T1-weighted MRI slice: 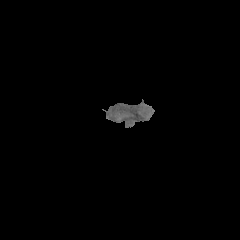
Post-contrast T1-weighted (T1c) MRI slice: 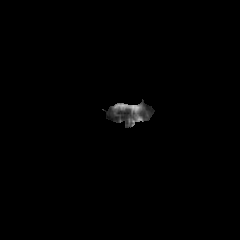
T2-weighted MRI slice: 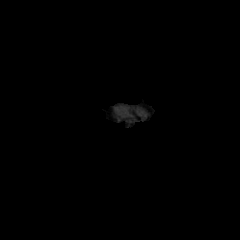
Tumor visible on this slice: no